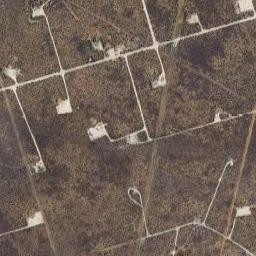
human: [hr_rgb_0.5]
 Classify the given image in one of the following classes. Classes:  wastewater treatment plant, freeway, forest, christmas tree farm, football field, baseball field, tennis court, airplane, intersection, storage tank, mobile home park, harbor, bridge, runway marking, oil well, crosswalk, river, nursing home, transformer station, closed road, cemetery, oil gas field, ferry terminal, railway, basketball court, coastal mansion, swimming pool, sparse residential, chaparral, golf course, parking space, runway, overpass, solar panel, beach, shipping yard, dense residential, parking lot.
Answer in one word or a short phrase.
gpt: oil gas field